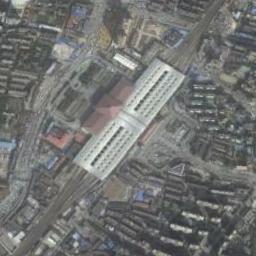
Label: railway_station